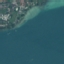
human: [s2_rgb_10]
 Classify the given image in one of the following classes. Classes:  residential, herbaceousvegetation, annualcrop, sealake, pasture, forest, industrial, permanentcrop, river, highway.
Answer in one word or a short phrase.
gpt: SeaLake